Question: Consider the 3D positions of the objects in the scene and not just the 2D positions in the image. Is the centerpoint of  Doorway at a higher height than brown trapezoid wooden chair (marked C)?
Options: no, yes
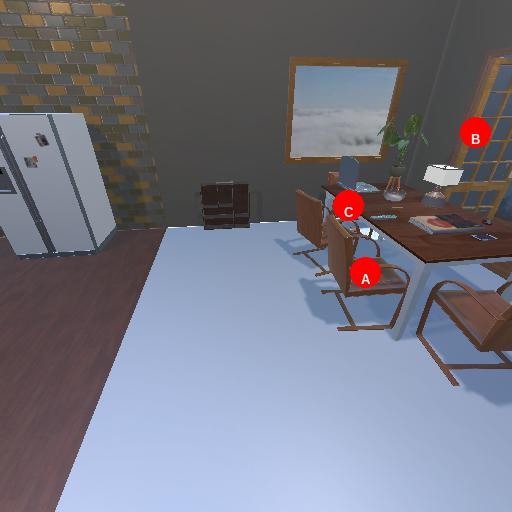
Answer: no